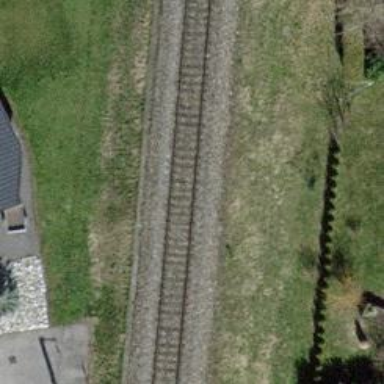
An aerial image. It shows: Contact line indicates electrification.